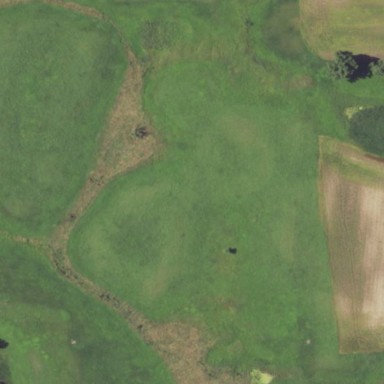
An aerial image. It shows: Wetland area characterized by wet meadow.